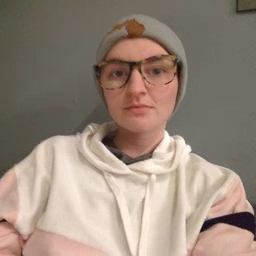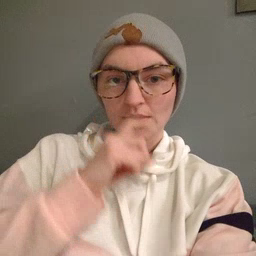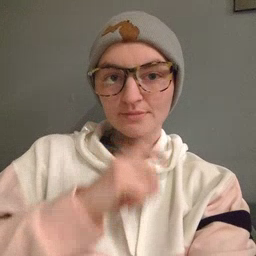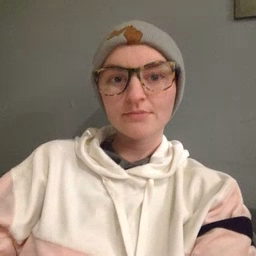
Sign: doll